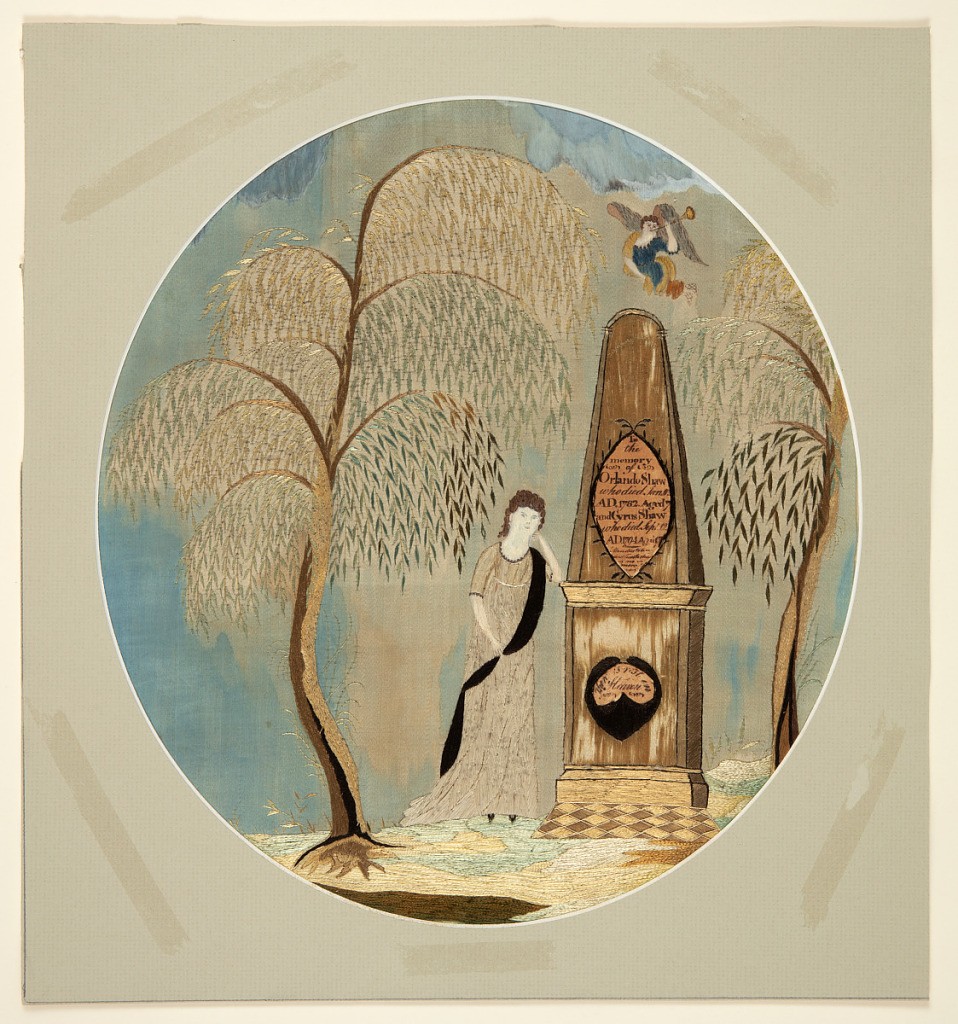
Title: Mourning picture
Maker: Unknown
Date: ca. 1800
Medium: silk, paper Technique: embroidered with painted details
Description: Mourning picture depicts a woman in an Empire-style gown standing alongside a tomb, willow trees on both sides and an angel above. Face and arms of the woman, clouds and angel are painted on the silk ground. Tombstone worked in silk with paper inserts embroidered with silk thread.

Inscription:
In the memory of Orlando Shaw who died Jan 11th AD 1782 and Cyrus Shaw who died Sept 12 AD 1794 Aged 17

Man dies to live
And lives to die no more.
There is rest in heaven.